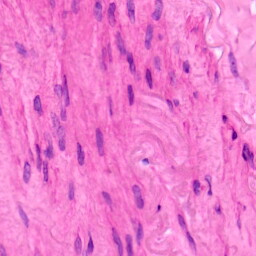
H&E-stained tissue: Lung